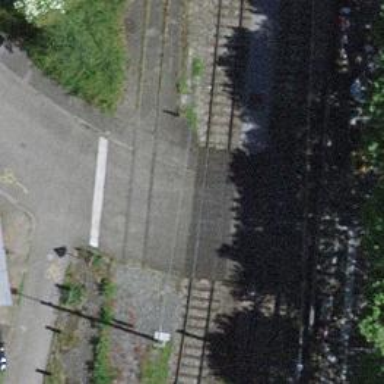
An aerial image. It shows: Level crossing along the railway.